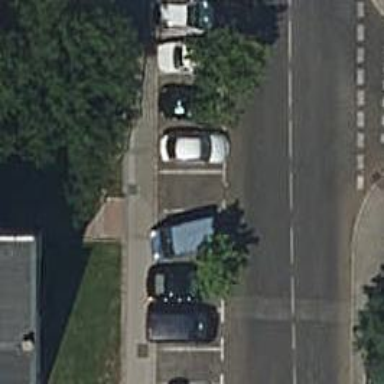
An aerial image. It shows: Sidewalk.